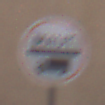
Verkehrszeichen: Mautpflicht
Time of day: Midday
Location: Outdoor (Urban)
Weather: Overcast
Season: NotSpecified
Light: Natural